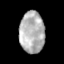
Tissue: skin
Cell type: Epithelial cells
Senescence score: 0.8341
Nuclear area (px): 1016
Mean DAPI intensity: 178.429